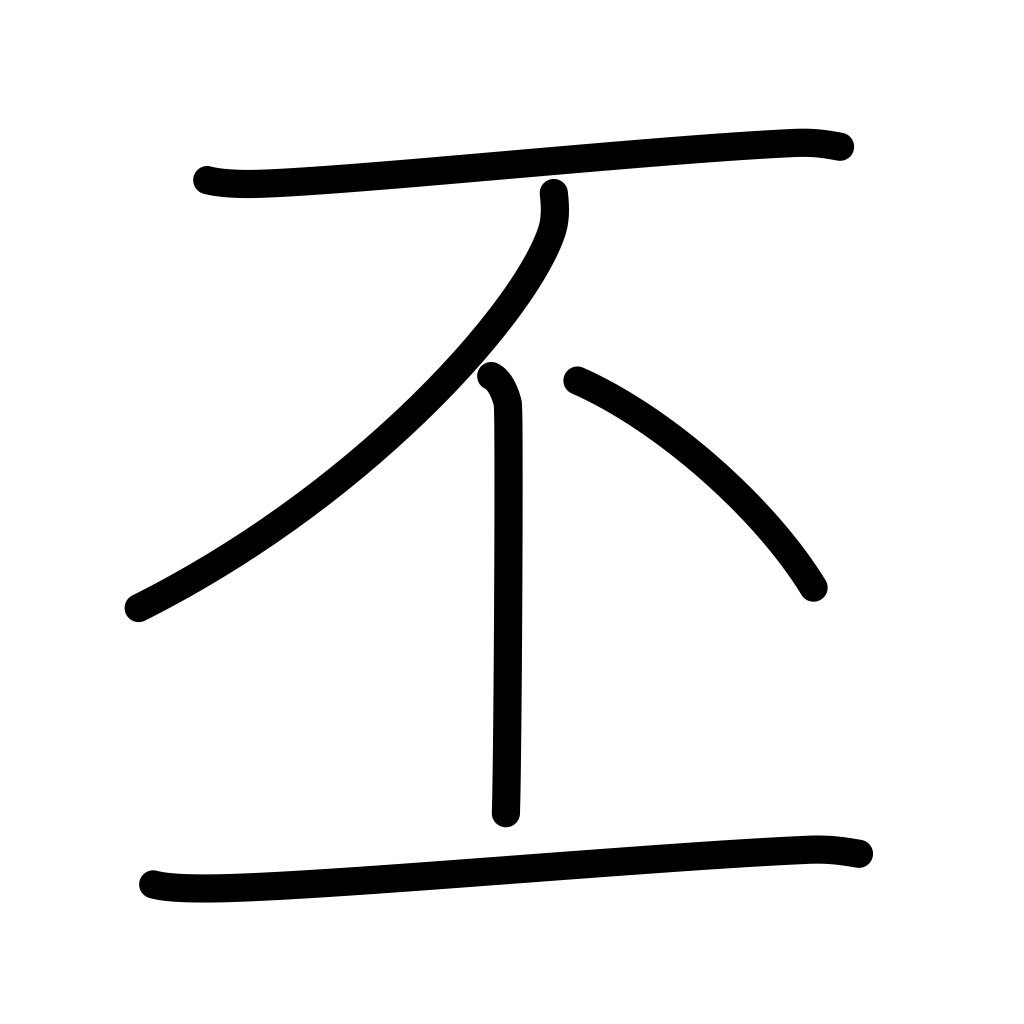
Meaning: large, great, grand, glorious, distinguished